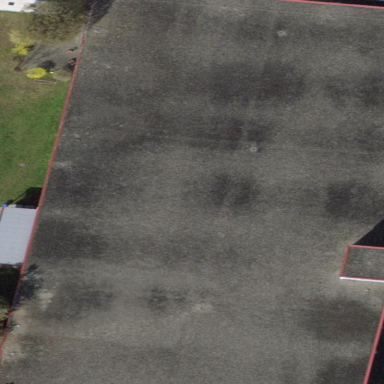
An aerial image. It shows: Industrial building with flat roof.